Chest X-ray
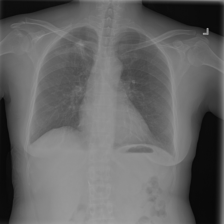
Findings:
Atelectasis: negative
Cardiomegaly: negative
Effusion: negative
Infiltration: negative
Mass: negative
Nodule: negative
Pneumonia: negative
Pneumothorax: positive
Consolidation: negative
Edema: negative
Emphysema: negative
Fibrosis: negative
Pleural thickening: negative
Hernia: negative